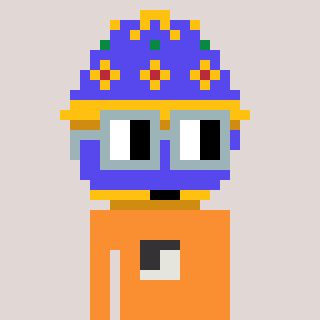
a pixel art character with square dark gray glasses, a faberge-shaped head and a orange-colored body on a warm background